Interaction volume radius: 5 \u00c5
Interaction volume height: 10 \u00c5
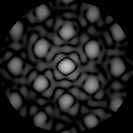
Disorder parameter: 0.2622